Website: home-depot
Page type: account-dashboard
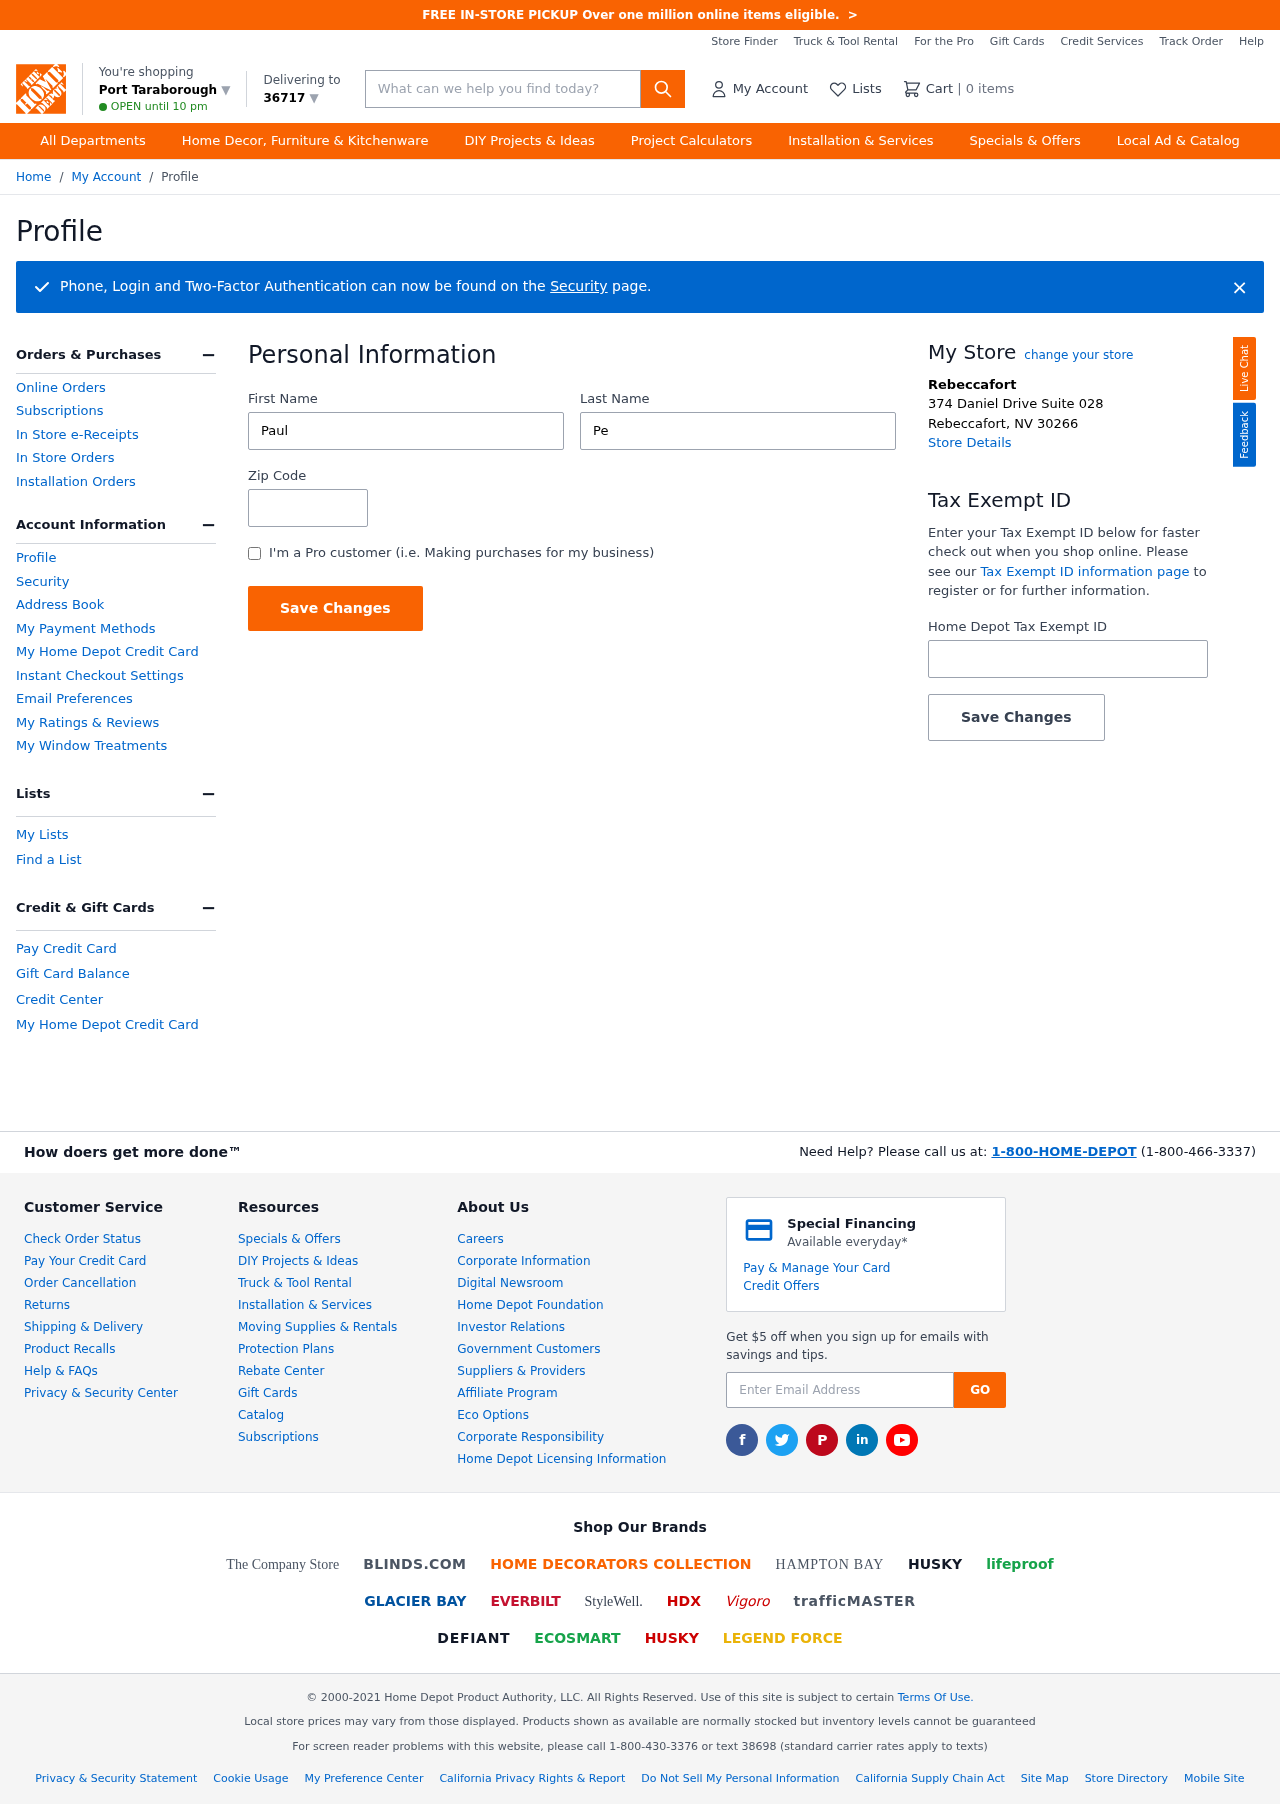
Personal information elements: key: PII_CITY
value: Port Taraborough ▼
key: PII_FIRSTNAME
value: Paul
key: PII_LASTNAME
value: Perez
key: PII_LOCATION1_CITY
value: Rebeccafort
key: PII_LOCATION1_CITY_STATE_ZIP
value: Rebeccafort, NV 30266
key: PII_LOCATION1_STREET
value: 374 Daniel Drive Suite 028
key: PII_POSTCODE
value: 36717 ▼
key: PII_POSTCODE
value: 36717
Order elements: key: ORDER_NUM_ITEMS
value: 0
Search elements: key: HEADER_SEARCH
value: What can we help you find today?